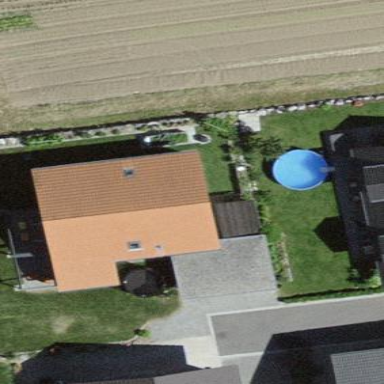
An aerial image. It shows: Residential building with gabled roof.